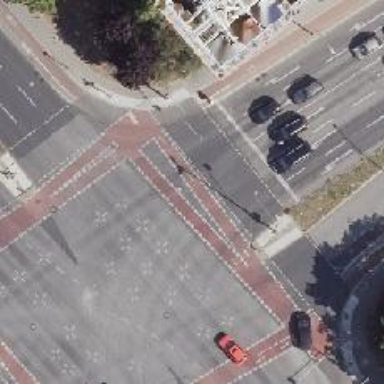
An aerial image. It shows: Road crossing with traffic signals.